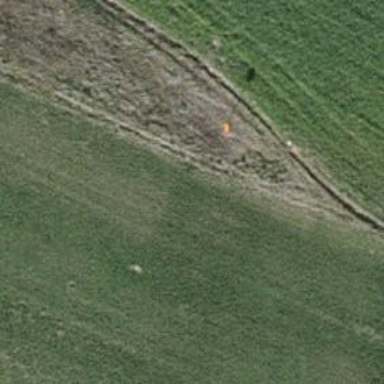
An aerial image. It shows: Aerial marker.